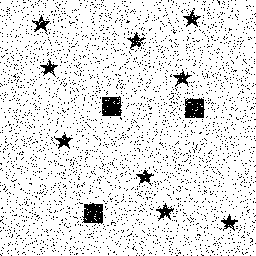
Squares: 3
Triangles: 0
Stars: 9
Total shapes: 12